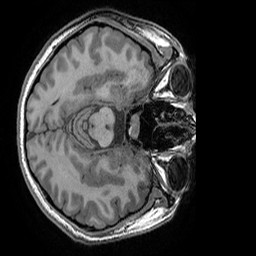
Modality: T1w
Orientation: axial
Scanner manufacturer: ge
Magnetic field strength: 3 T
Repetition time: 0.008184 s
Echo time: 0.003192 s